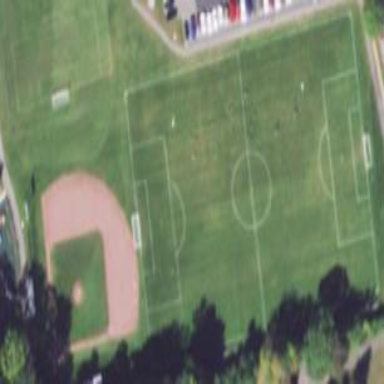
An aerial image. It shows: Athletic track located in leisure land area.